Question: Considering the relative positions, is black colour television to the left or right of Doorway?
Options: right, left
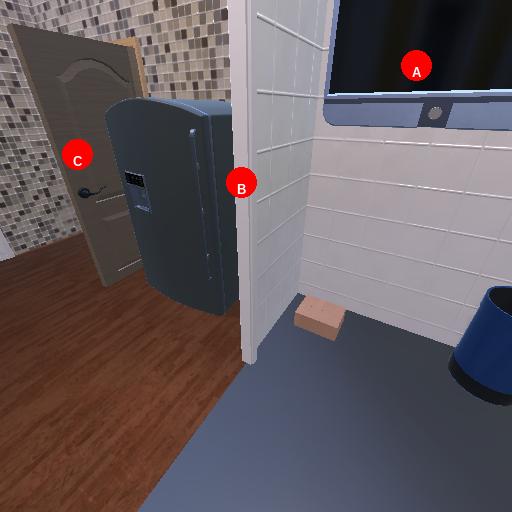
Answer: right